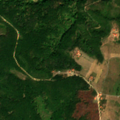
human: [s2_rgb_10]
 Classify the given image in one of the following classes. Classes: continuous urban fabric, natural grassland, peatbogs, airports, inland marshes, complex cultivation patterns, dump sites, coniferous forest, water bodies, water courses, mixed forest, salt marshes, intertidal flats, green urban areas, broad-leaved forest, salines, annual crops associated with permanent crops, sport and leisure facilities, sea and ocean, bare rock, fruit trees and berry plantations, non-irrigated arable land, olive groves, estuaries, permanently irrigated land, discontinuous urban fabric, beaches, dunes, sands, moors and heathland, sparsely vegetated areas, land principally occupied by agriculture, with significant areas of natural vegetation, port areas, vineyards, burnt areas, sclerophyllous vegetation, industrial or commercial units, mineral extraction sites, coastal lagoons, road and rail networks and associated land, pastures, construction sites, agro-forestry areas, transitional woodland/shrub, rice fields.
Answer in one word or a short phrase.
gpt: complex cultivation patterns, broad-leaved forest